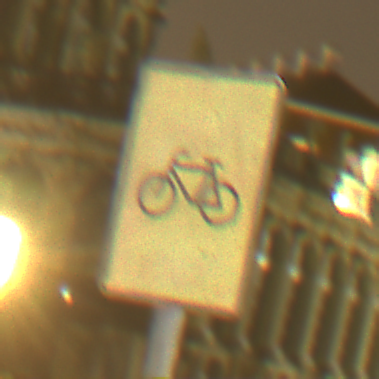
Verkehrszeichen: RadverkehrOhnePfeilsymbol
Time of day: Night
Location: Outdoor (Urban)
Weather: Overcast
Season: NotSpecified
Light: Artificial